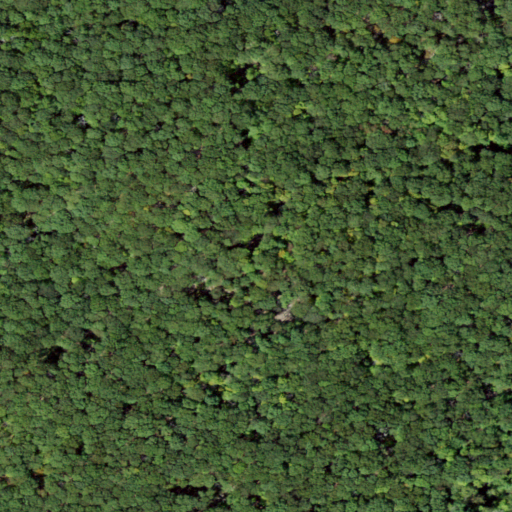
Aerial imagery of mountain in New York named Brundige Mountain containing only deciduous forest